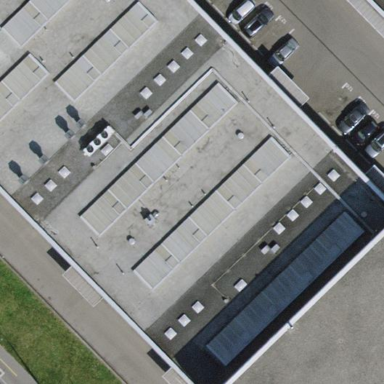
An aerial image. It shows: Car shop.